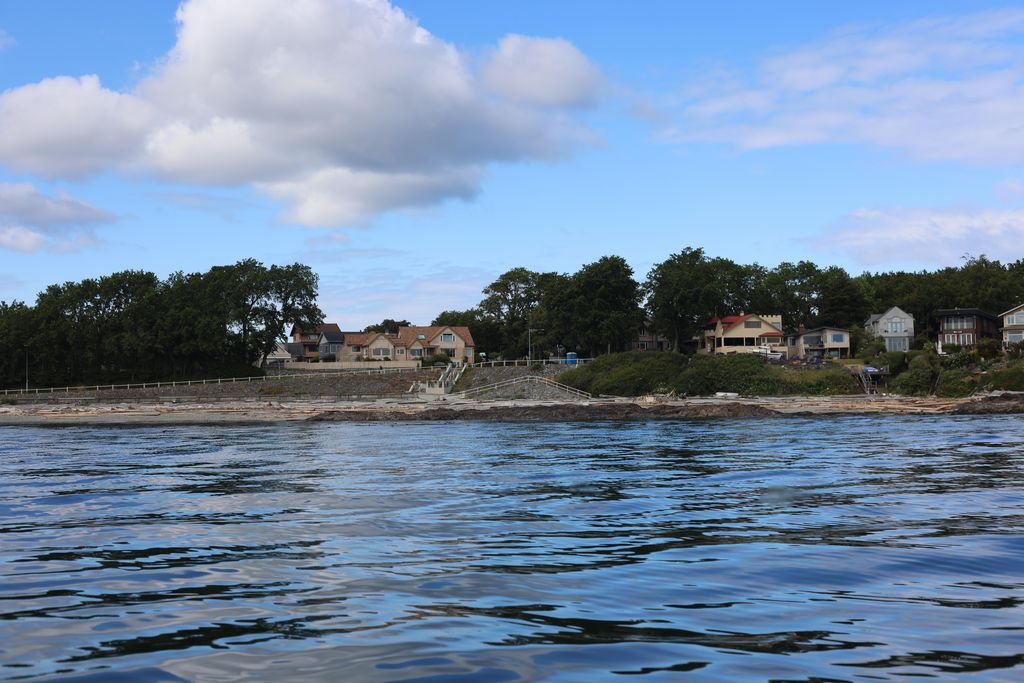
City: victoria